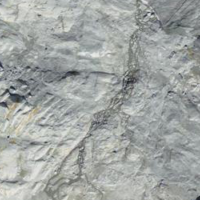
EUNIS habitat code: 49
Species observed at this site:
Saxifraga aizoides